Question: eg I want to find the color values of the center of this image

how can i do this?
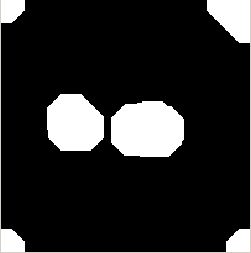
Answer: you mean
'''
img = imread('img.jpg');
color = img(round(end/2), round(end/2), :)
'''
?